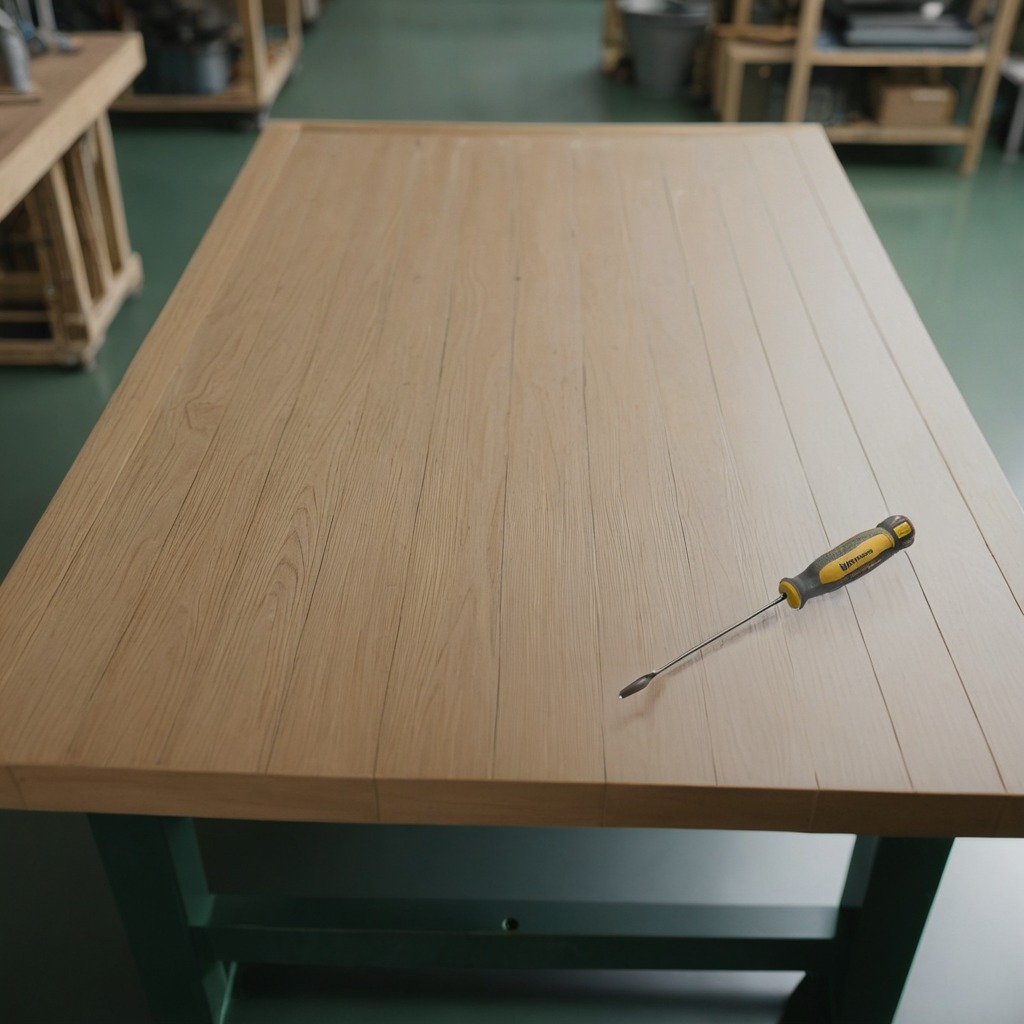
A screwdriver is lying on the workbench inside a coastal fishing gear workshop.